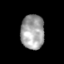
Tissue: skin
Cell type: Endothelial cells
Senescence score: 0.712
Nuclear area (px): 792
Mean DAPI intensity: 162.177